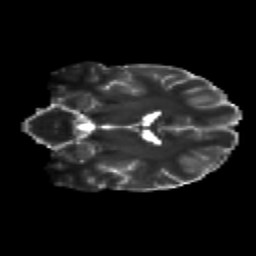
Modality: T2w
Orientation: coronal
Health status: healthy
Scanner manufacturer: siemens
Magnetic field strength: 3 T
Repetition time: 12 s
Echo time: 0.092 s